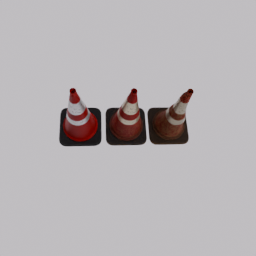
Label: tools